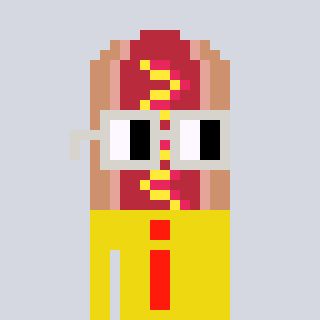
a pixel art character with square light gray glasses, a hotdog-shaped head and a yellow-colored body on a cool background